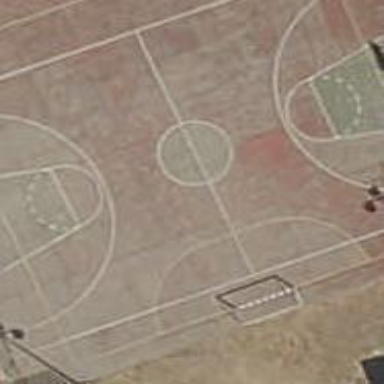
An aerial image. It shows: Basketball court in the leisure land pitch.